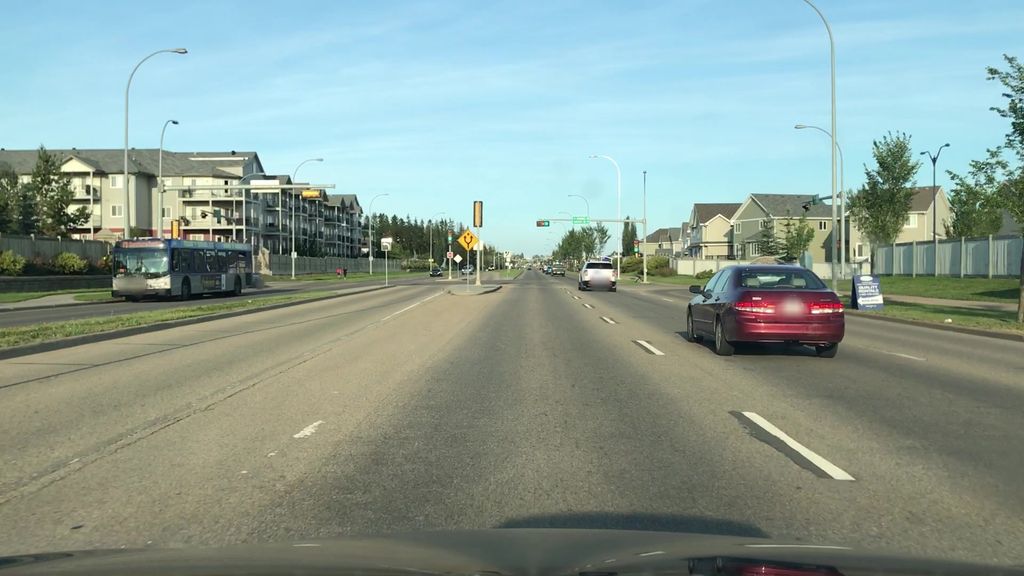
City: edmonton